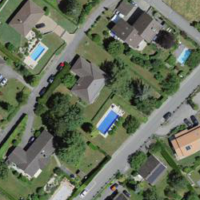
EUNIS habitat code: 55
Species observed at this site:
Mirabilis jalapa